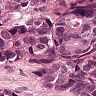
Metastatic tissue present: yes